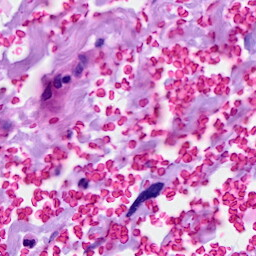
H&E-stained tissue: Breast